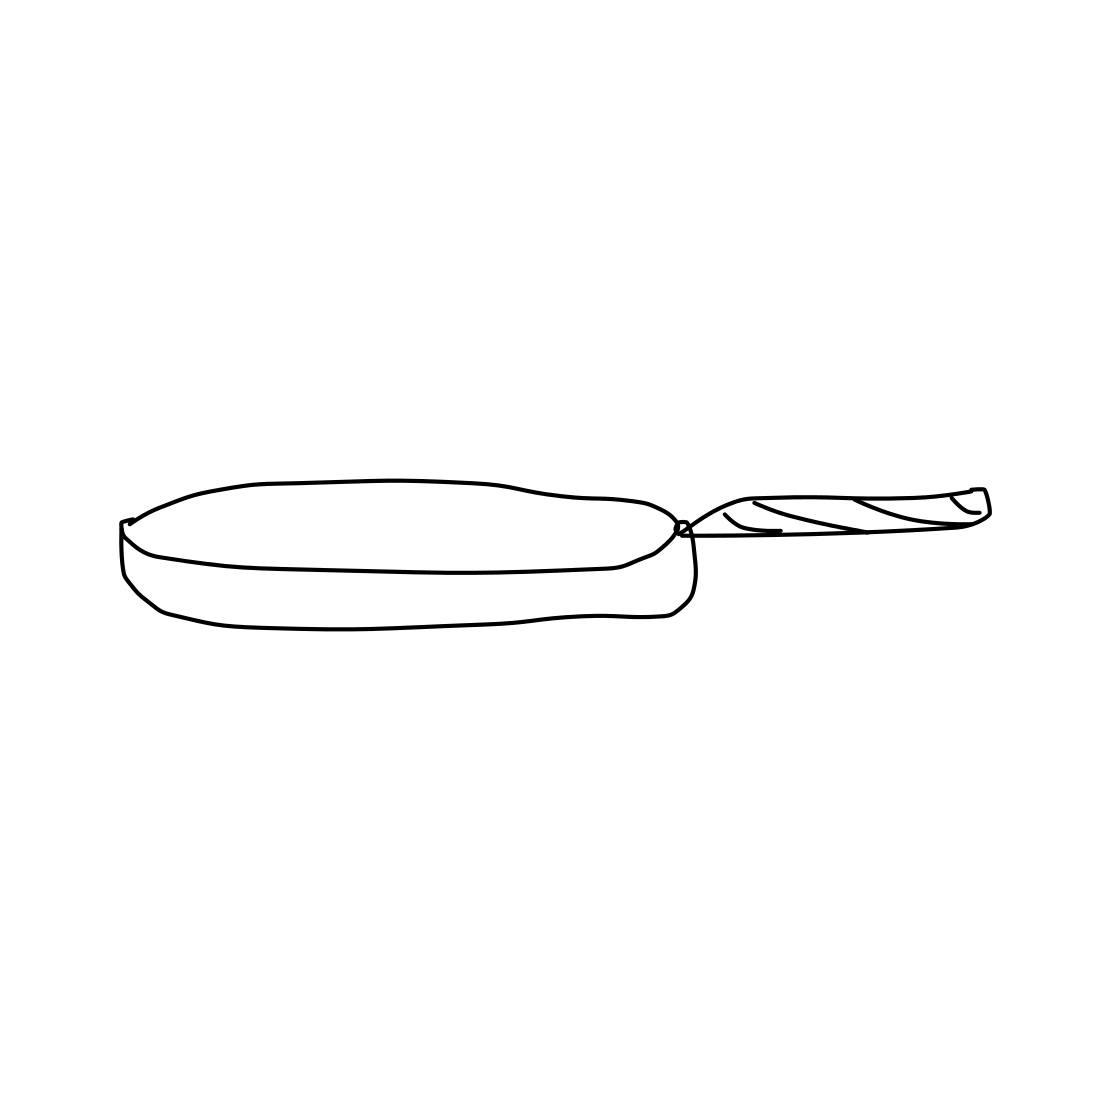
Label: frying-pan